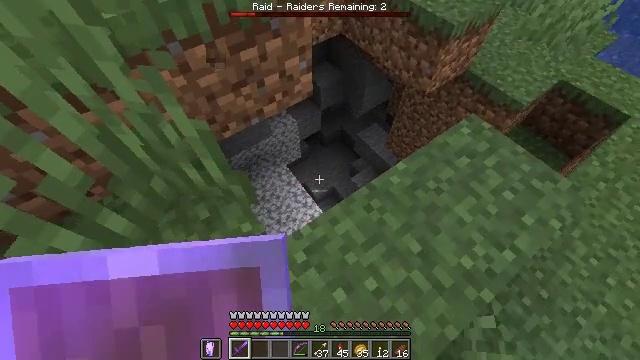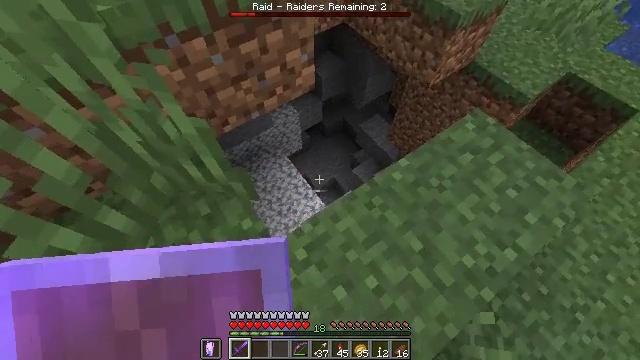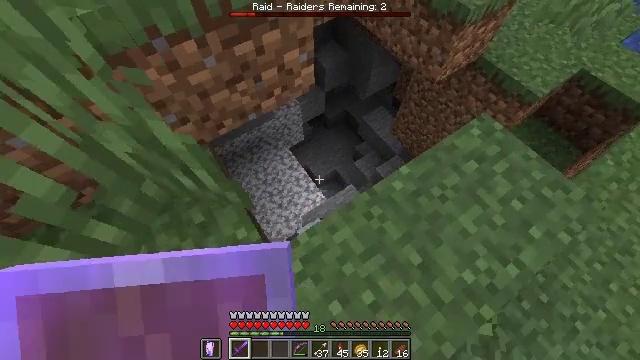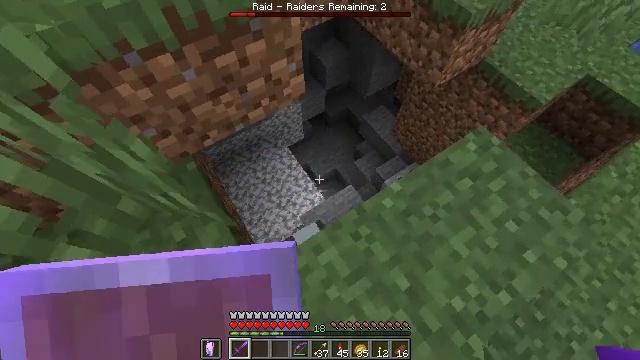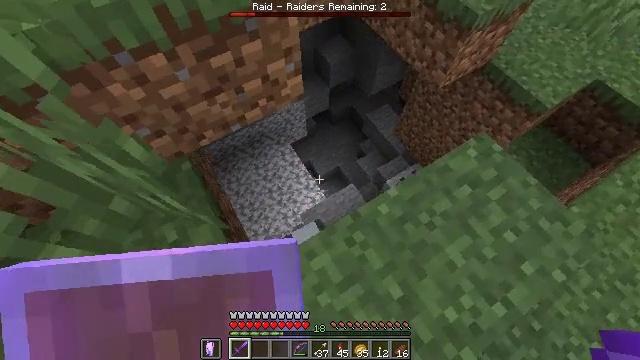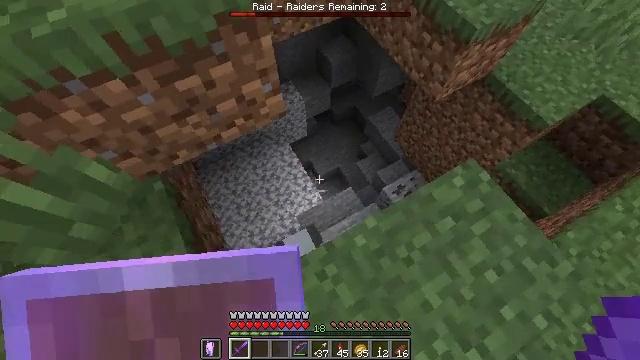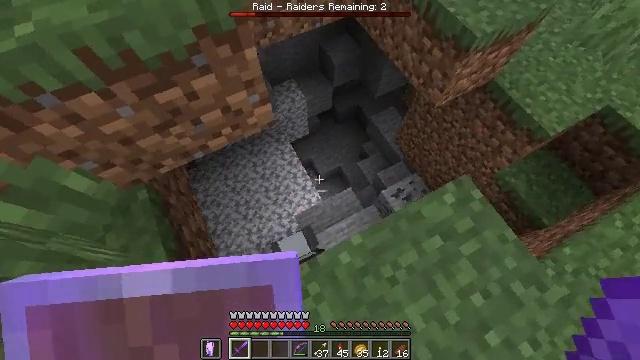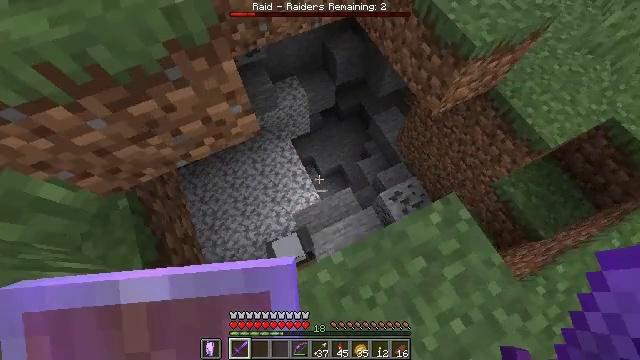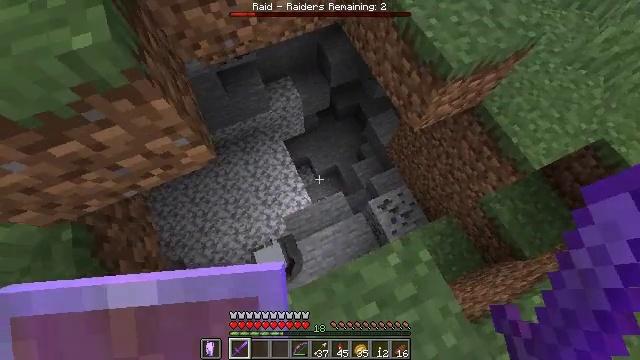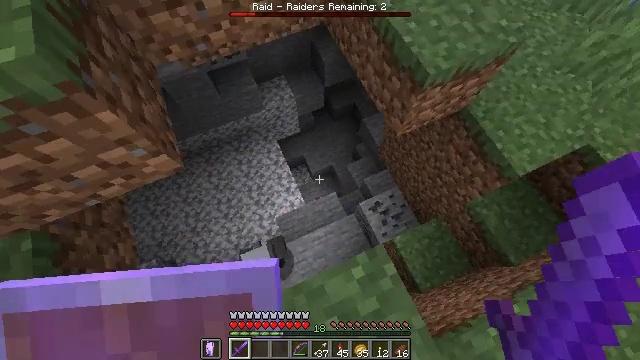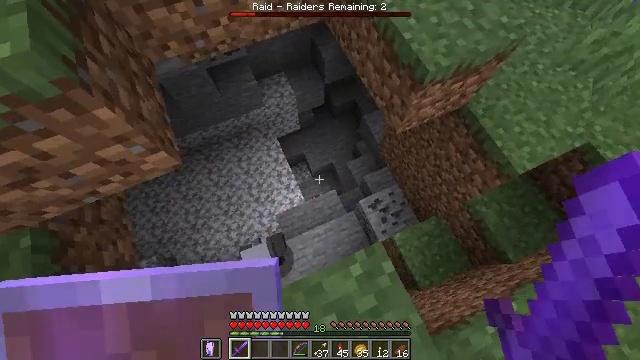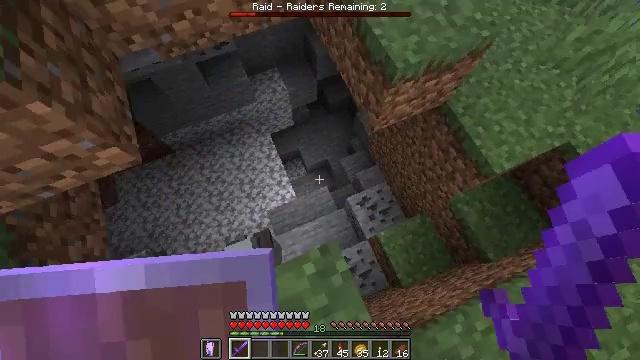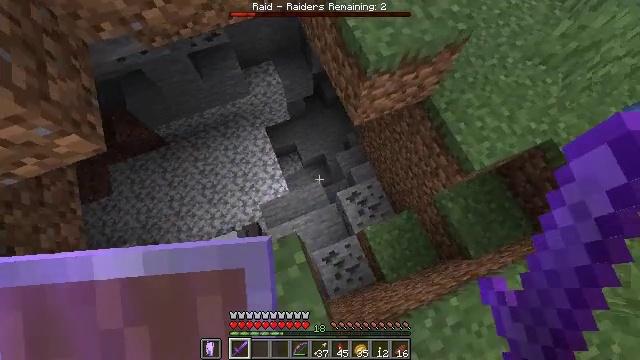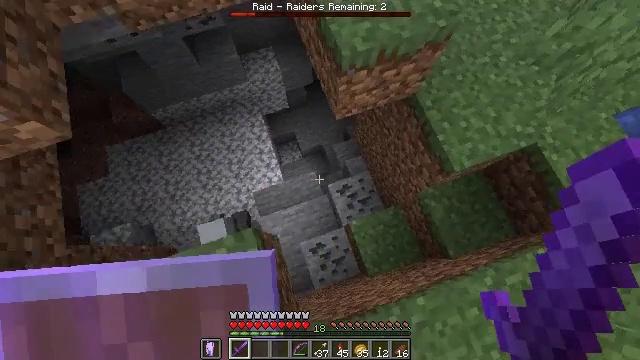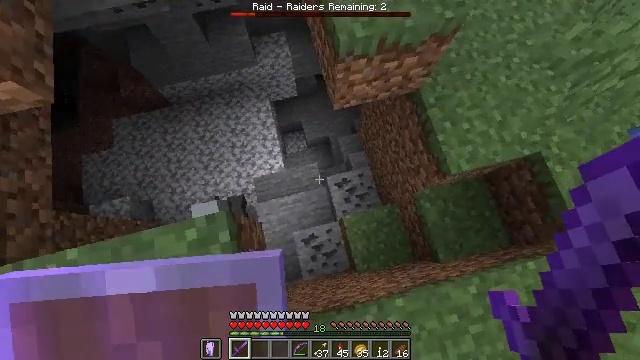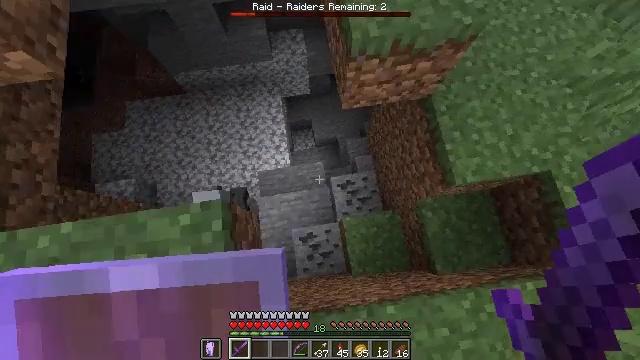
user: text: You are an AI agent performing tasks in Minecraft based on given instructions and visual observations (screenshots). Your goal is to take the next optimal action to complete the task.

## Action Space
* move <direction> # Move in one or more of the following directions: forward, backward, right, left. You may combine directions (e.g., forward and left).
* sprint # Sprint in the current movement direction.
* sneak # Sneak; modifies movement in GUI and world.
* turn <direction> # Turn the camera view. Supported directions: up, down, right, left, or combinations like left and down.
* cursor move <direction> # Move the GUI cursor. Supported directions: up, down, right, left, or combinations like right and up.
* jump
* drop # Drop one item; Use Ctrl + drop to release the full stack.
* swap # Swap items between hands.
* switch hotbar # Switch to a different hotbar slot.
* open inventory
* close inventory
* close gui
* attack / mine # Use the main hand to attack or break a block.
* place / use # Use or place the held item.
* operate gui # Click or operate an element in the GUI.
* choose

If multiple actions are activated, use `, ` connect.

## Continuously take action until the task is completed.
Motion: motion action
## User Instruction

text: Kill mobs.
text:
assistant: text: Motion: move forward, turn down
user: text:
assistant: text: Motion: move forward and move right, turn left and down
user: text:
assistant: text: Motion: move forward and move right, turn left and down
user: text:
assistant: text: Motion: move forward and move right, turn left
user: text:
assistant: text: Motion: move forward and move right, turn left
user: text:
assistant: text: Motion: move forward and move right, turn left
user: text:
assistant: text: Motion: move forward and move right, turn left and down
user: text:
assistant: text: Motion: move forward and move right, turn left and down
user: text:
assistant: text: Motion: move right
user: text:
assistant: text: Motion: move right
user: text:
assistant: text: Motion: move right, turn down
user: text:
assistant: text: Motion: move right, turn left and down
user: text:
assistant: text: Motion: move right, turn left and down
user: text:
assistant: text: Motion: move right, turn left and down
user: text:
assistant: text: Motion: move right, turn left
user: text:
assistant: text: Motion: move right, turn left
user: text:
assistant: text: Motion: move right, turn left and up
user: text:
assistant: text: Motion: turn left and up
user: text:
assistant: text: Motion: turn left and up
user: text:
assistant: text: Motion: turn left and up
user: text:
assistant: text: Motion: turn left and up
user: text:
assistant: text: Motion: turn left and up
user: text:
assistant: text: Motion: turn left and up
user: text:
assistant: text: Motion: turn left and up
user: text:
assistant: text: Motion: turn left and up
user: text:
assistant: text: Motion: move forward
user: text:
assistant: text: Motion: move forward
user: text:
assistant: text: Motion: move forward, turn up
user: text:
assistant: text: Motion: move forward, turn up
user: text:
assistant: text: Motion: move forward